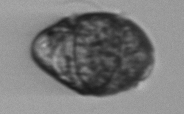
Label: Margalefidinium